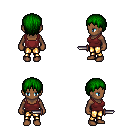
a pixel art fantasy rpg character, female body template, human, dark skin, maroon pirate shirt, gold greaves, green plain hairstyle, dagger, four views (front, back, left, right), 2x2 character sprite sheet, small pixel art, hard edges, no anti-aliasing